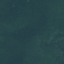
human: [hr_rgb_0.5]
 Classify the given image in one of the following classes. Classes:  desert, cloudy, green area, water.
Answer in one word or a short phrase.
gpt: green area